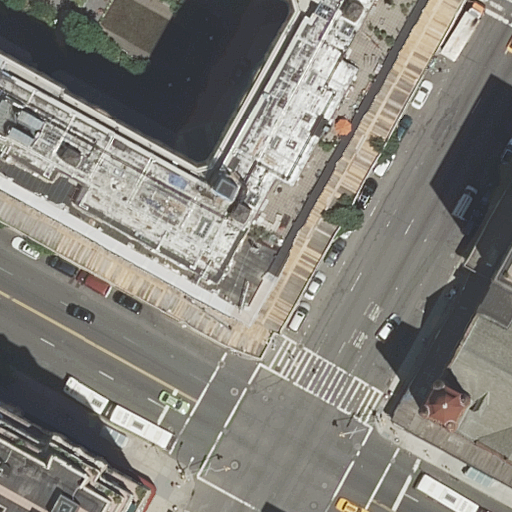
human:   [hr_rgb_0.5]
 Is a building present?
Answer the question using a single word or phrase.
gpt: yes

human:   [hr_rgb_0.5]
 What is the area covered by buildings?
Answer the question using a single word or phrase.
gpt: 4206m2

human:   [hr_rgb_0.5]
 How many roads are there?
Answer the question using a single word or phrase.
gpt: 3

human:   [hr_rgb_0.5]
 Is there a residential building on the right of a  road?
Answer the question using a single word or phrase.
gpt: yes

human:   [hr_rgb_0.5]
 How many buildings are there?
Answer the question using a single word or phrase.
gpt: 4

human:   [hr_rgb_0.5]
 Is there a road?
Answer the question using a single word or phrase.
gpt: yes

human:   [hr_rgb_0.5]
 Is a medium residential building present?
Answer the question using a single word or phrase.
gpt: no

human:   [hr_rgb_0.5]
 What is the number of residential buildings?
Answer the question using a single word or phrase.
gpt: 4

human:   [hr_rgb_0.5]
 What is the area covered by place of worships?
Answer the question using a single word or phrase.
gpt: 1168m2

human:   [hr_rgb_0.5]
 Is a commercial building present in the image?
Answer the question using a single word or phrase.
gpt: no

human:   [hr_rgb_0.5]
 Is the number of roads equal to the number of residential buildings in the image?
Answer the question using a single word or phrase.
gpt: no

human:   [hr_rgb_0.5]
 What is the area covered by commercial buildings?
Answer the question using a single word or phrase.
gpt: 0m2

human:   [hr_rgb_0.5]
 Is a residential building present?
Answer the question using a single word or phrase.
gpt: yes

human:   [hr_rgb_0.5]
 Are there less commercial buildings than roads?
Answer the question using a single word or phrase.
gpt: yes

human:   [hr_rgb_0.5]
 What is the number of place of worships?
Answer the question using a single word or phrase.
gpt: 1

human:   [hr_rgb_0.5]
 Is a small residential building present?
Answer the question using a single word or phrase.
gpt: no

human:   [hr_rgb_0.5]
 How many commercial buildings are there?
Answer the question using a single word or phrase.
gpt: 0

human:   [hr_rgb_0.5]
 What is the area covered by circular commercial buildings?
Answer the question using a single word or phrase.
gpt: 0m2

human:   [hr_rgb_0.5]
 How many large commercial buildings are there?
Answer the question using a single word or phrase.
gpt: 0

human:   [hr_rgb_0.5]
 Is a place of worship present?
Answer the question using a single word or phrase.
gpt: yes

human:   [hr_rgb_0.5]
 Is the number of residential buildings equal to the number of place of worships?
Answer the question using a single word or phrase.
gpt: no

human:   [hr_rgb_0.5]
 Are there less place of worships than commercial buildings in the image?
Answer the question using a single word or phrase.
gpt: no

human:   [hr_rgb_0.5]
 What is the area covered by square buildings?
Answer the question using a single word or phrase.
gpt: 0m2

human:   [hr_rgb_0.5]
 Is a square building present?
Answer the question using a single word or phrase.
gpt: no

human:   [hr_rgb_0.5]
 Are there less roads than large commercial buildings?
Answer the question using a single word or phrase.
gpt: no

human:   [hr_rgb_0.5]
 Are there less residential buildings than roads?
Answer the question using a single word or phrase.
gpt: no

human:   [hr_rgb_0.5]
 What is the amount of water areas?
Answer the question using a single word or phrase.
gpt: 0

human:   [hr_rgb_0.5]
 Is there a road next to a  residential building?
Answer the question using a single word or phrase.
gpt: yes

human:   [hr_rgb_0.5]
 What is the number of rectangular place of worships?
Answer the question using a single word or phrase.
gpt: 0

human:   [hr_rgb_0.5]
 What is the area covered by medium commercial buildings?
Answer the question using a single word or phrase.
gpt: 0m2

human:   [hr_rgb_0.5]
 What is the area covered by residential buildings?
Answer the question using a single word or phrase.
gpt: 4206m2

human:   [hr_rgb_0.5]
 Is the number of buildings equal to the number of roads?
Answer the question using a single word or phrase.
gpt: no

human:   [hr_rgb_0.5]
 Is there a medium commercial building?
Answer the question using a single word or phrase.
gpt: no

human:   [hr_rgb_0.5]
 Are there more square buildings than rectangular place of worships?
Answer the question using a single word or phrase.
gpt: no

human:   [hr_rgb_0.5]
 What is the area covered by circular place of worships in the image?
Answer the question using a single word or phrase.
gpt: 0m2

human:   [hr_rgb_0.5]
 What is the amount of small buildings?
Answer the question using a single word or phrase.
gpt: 0

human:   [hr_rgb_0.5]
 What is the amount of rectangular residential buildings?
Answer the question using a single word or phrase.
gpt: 1

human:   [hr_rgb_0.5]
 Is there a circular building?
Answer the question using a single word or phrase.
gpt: no

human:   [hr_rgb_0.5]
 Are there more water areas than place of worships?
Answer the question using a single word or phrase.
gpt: no

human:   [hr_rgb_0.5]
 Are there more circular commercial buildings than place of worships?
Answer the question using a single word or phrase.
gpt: no

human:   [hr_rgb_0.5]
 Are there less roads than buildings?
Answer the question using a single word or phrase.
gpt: yes

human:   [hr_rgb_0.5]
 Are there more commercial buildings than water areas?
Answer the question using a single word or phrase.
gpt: no

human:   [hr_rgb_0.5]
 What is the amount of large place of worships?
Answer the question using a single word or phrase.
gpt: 1

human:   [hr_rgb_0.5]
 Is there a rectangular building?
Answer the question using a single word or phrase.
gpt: yes

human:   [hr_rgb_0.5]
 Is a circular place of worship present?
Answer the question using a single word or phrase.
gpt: no

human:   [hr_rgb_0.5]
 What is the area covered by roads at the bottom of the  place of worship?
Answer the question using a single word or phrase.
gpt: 0m2

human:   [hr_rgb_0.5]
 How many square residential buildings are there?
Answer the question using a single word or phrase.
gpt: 0

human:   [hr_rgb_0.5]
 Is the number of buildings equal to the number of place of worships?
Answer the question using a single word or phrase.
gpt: no

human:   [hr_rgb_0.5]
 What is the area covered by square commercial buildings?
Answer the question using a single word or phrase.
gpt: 0m2

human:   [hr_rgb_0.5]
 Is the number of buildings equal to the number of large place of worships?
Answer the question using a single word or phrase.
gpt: no

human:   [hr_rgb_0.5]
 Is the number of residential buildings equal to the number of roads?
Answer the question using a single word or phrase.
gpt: no

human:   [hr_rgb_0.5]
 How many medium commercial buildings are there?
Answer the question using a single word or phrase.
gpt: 0

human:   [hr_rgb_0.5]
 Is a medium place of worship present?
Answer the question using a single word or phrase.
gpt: no

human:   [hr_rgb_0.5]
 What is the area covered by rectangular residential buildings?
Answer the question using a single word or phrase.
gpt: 1088m2

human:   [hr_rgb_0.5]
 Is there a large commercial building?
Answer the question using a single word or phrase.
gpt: no

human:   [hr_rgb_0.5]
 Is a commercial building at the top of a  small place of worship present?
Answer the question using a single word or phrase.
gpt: no

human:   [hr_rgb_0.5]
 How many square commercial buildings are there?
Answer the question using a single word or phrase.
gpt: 0

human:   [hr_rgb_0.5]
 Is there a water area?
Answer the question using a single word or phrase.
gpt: no

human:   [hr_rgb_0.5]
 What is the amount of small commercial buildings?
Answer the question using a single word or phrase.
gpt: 0

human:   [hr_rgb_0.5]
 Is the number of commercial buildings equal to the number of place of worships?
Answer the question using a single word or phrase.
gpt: no

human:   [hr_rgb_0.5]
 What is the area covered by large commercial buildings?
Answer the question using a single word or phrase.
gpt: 0m2

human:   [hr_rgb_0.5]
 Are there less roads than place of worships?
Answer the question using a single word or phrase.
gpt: no

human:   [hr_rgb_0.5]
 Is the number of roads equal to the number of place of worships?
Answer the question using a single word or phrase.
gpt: no

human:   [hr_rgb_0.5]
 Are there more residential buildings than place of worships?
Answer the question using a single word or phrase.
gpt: yes